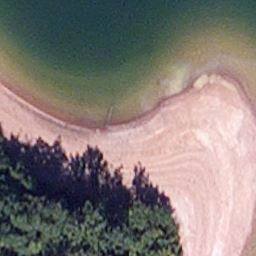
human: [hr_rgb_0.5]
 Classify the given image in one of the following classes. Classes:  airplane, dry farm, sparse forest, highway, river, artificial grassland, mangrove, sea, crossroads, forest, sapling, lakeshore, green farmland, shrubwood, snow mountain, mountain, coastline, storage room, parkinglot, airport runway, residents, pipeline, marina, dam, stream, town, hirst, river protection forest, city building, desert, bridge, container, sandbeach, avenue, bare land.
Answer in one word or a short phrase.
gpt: lakeshore